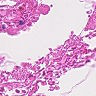
Metastatic tissue present: no